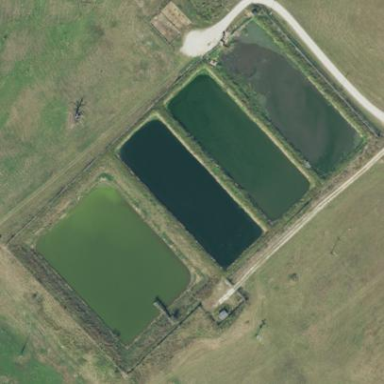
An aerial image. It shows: View of wastewater plant.